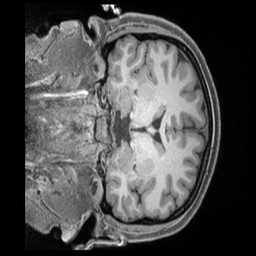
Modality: T1w
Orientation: coronal
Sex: female
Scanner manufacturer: siemens
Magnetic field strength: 3 T
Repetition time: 2.4 s
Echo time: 0.00222 s